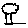
Label: tree